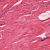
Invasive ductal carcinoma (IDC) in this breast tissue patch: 0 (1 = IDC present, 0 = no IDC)